Question: I am trying to create, in my application, the same effect used by the software <URL>.
There is a lower panel with a DataGrid, and an upper panel with some ListViews displaying rows.
When I click, say, "Rock" on the "Genre" list in the upper panel, the other lists are updated and the DataGrid is filtered accordingly. If I go on clicking on the other lists in the upper panel, the DataGrid filtering becomes more and more restrictive and goes on being updated accordingly (displaying only the rows matching the filters above).
Also, there are extra rows: 'All (N items)' and '[Empty]', which I imagine have to be added to the view source somehow.

I started to read about <URL> class, since its documentation says:
> "When you bind to a data collection, you may want to sort, filter, or the data. To do that, you use collection views."
It seems to me that grouping and filtering is all about what I want to accomplish here, but I found a lack of examples and don't know even where to start with this, either ViewModel-side or XAML-side.
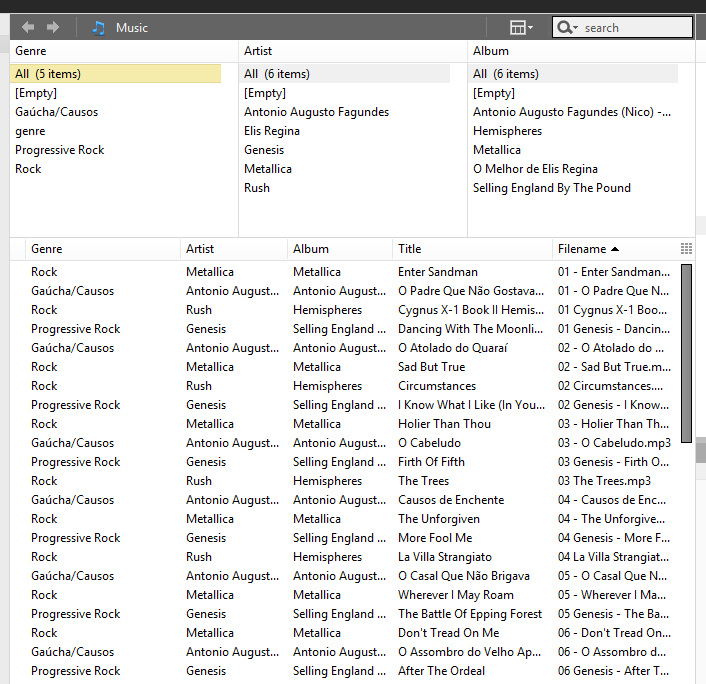
Answer: This is a very broad question, so I will just show you one way you could go about implementing something like what you are looking for. There are of course multiple ways to achieve the same result. This way just happens to follow along with the stuff you were already trying to use. I also have no idea if it covers all of the features you are looking for.
Let's say you have a viewmodel for a track that looks something like this:
'''
internal class Track
{
public string Genre { get; private set; }
public string Artist { get; private set; }
public string Album { get; private set; }
public string Title { get; private set; }
public string FileName { get; private set; }
public Track(string genre, string artist, string album, string title, string fileName)
{
Genre = genre;
Artist = artist;
Album = album;
Title = title;
FileName = fileName;
}
}
'''
You will want to make a viewmodel for your overall view which contains an observable collection of these tracks, a collection view for that collection, and additional collections for the filters (the top part of your screenshot). I threw something together locally that ended up looking like this (needs some cleanup):
'''
internal class MainWindowVM : INotifyPropertyChanged
{
// Persistent filter values
private static readonly FilterValue EmptyFilter;
private static readonly FilterValue AllFilter;
private static readonly FilterValue[] CommonFilters;
private ObservableCollection<Track> mTracks;
private ListCollectionView mTracksView;
private FilterValue mSelectedGenre;
private FilterValue mSelectedArtist;
private FilterValue mSelectedAlbum;
private bool mIsRefreshingView;
public ICollectionView Tracks { get { return mTracksView; } }
public IEnumerable<FilterValue> Genres
{
get { return CommonFilters.Concat(mTracksView.Groups.Select(g => new FilterValue((CollectionViewGroup)g))); }
}
public IEnumerable<FilterValue> Artists
{
get
{
if (mSelectedGenre != null)
{
if (mSelectedGenre.Group != null)
{
return CommonFilters.Concat(mSelectedGenre.Group.Items.Select(g => new FilterValue((CollectionViewGroup)g)));
}
else if (mSelectedGenre == AllFilter)
{
return CommonFilters.Concat(mTracksView.Groups.SelectMany(genre => ((CollectionViewGroup)genre).Items.Select(artist => new FilterValue((CollectionViewGroup)artist))));
}
}
return new FilterValue[] { EmptyFilter };
}
}
public IEnumerable<FilterValue> Albums
{
get
{
if (mSelectedArtist != null)
{
if (mSelectedArtist.Group != null)
{
return CommonFilters.Concat(mSelectedArtist.Group.Items.Select(g => new FilterValue((CollectionViewGroup)g)));
}
else if (mSelectedArtist == AllFilter)
{
// TODO: This is getting out of hand at this point. More groups will make it even worse. Should handle this in a better way.
return CommonFilters.Concat(mTracksView.Groups.SelectMany(genre => ((CollectionViewGroup)genre).Items.SelectMany(artist => ((CollectionViewGroup)artist).Items.Select(album => new FilterValue((CollectionViewGroup)album)))));
}
}
return new FilterValue[] { EmptyFilter };
}
}
// The following "Selected" properties assume that only one group can be selected
// from each category. These should probably be expanded to allow for selecting
// multiple groups from the same category.
public FilterValue SelectedGenre
{
get { return mSelectedGenre; }
set
{
if (!mIsRefreshingView && mSelectedGenre != value)
{
mSelectedGenre = value;
RefreshView();
NotifyPropertyChanged("SelectedGenre", "Artists");
}
}
}
public FilterValue SelectedArtist
{
get { return mSelectedArtist; }
set
{
if (!mIsRefreshingView && mSelectedArtist != value)
{
mSelectedArtist = value;
RefreshView();
NotifyPropertyChanged("SelectedArtist", "Albums");
}
}
}
public FilterValue SelectedAlbum
{
get { return mSelectedAlbum; }
set
{
if (!mIsRefreshingView && mSelectedAlbum != value)
{
mSelectedAlbum = value;
RefreshView();
NotifyPropertyChanged("SelectedAlbum");
}
}
}
static MainWindowVM()
{
EmptyFilter = new FilterValue("[Empty]");
AllFilter = new FilterValue("All");
CommonFilters = new FilterValue[]
{
EmptyFilter,
AllFilter
};
}
public MainWindowVM()
{
// Prepopulating test data
mTracks = new ObservableCollection<Track>()
{
new Track("Genre 1", "Artist 1", "Album 1", "Track 1", "01 - Track 1.mp3"),
new Track("Genre 2", "Artist 2", "Album 1", "Track 2", "02 - Track 2.mp3"),
new Track("Genre 1", "Artist 1", "Album 1", "Track 3", "03 - Track 3.mp3"),
new Track("Genre 1", "Artist 3", "Album 2", "Track 4", "04 - Track 4.mp3"),
new Track("Genre 2", "Artist 2", "Album 2", "Track 5", "05 - Track 5.mp3"),
new Track("Genre 3", "Artist 4", "Album 1", "Track 1", "01 - Track 1.mp3"),
new Track("Genre 3", "Artist 4", "Album 4", "Track 2", "02 - Track 2.mp3"),
new Track("Genre 1", "Artist 3", "Album 1", "Track 3", "03 - Track 3.mp3"),
new Track("Genre 2", "Artist 2", "Album 3", "Track 4", "04 - Track 4.mp3"),
new Track("Genre 2", "Artist 5", "Album 1", "Track 5", "05 - Track 5.mp3"),
new Track("Genre 1", "Artist 1", "Album 2", "Track 6", "06 - Track 6.mp3"),
new Track("Genre 3", "Artist 4", "Album 1", "Track 7", "07 - Track 7.mp3")
};
mTracksView = (ListCollectionView)CollectionViewSource.GetDefaultView(mTracks);
// Note that groups are hierarchical. Based on this setup, having tracks with
// the same artist but different genres would place them in different groups.
// Grouping might not be the way to go here, but it gives us the benefit of
// auto-generating groups based on the values of properties in the collection.
mTracksView.GroupDescriptions.Add(new PropertyGroupDescription("Genre"));
mTracksView.GroupDescriptions.Add(new PropertyGroupDescription("Artist"));
mTracksView.GroupDescriptions.Add(new PropertyGroupDescription("Album"));
mTracksView.Filter = FilterTrack;
mSelectedGenre = EmptyFilter;
mSelectedArtist = EmptyFilter;
mSelectedAlbum = EmptyFilter;
}
private void RefreshView()
{
// Refreshing the view will cause all of the groups to be deleted and recreated, thereby killing
// our selected group. We will track when a refresh is happening and ignore those group changes.
if (!mIsRefreshingView)
{
mIsRefreshingView = true;
mTracksView.Refresh();
mIsRefreshingView = false;
}
}
private bool FilterTrack(object obj)
{
Track track = (Track)obj;
Func<FilterValue, string, bool> filterGroup = (filter, trackName) => filter == null || filter.Group == null || trackName == (string)filter.Group.Name;
return
filterGroup(mSelectedGenre, track.Genre) &&
filterGroup(mSelectedArtist, track.Artist) &&
filterGroup(mSelectedAlbum, track.Album);
}
#region INotifyPropertyChanged
public event PropertyChangedEventHandler PropertyChanged;
protected void NotifyPropertyChanged(params string[] propertyNames)
{
PropertyChangedEventHandler handler = PropertyChanged;
if (handler != null)
{
foreach (String propertyName in propertyNames)
{
handler.Invoke(this, new PropertyChangedEventArgs(propertyName));
}
}
}
#endregion
}
internal class FilterValue
{
private string mName;
public CollectionViewGroup Group { get; set; }
public string Name { get { return Group != null ? Group.Name.ToString() : mName; } }
public FilterValue(string name)
{
mName = name;
}
public FilterValue(CollectionViewGroup group)
{
Group = group;
}
public override string ToString()
{
return Name;
}
}
'''
The view I used for this has a list box for each filter and a datagrid at the bottom displaying the tracks.
'''
<Window x:Class="WPFApplication1.MainWindow"
x:ClassModifier="internal"
xmlns="http://schemas.microsoft.com/winfx/2006/xaml/presentation"
xmlns:x="http://schemas.microsoft.com/winfx/2006/xaml"
xmlns:local="clr-namespace:WPFApplication1"
Title="MainWindow" Height="600" Width="800">
<Window.DataContext>
<local:MainWindowVM />
</Window.DataContext>
<Grid>
<Grid.RowDefinitions>
<RowDefinition Height="*" />
<RowDefinition Height="5" />
<RowDefinition Height="2*" />
</Grid.RowDefinitions>
<Grid>
<Grid.RowDefinitions>
<RowDefinition Height="auto" />
<RowDefinition Height="*" />
</Grid.RowDefinitions>
<Grid.ColumnDefinitions>
<ColumnDefinition Width="*" />
<ColumnDefinition Width="*" />
<ColumnDefinition Width="*" />
</Grid.ColumnDefinitions>
<Border
BorderThickness="1 1 0 0"
SnapsToDevicePixels="True"
BorderBrush="{x:Static SystemColors.ControlDarkDarkBrush}">
<TextBlock
Margin="4 1"
Text="Genre" />
</Border>
<Border
Grid.Column="1"
Margin="-1 0 0 0"
BorderThickness="1 1 0 0"
SnapsToDevicePixels="True"
BorderBrush="{x:Static SystemColors.ControlDarkDarkBrush}">
<TextBlock
Margin="4 1"
Text="Artist" />
</Border>
<Border
Grid.Column="2"
Margin="-1 0 0 0"
BorderThickness="1 1 1 0"
SnapsToDevicePixels="True"
BorderBrush="{x:Static SystemColors.ControlDarkDarkBrush}">
<TextBlock
Margin="4 1"
Text="Album" />
</Border>
<ListBox
Grid.Row="1"
ItemsSource="{Binding Genres}"
SelectedItem="{Binding SelectedGenre, UpdateSourceTrigger=Explicit}"
SelectionChanged="ListBox_SelectionChanged" />
<ListBox
Grid.Row="1"
Grid.Column="1"
ItemsSource="{Binding Artists}"
SelectedItem="{Binding SelectedArtist, UpdateSourceTrigger=Explicit}"
SelectionChanged="ListBox_SelectionChanged" />
<ListBox
Grid.Row="1"
Grid.Column="2"
ItemsSource="{Binding Albums}"
SelectedItem="{Binding SelectedAlbum, UpdateSourceTrigger=Explicit}"
SelectionChanged="ListBox_SelectionChanged" />
</Grid>
<GridSplitter
Grid.Row="1"
HorizontalAlignment="Stretch"
VerticalAlignment="Stretch" />
<DataGrid
Grid.Row="2"
ItemsSource="{Binding Tracks}" />
</Grid>
</Window>
'''
And this is the code-behind for the view. I had to only update the filter selections in the view model when selection changed in the view. Otherwise, it would end up setting it to null for some reason. I didn't spend time investigating what was causing that issue. I just worked around it by explicitly updating the source only when selection changed.
'''
internal partial class MainWindow : Window
{
public MainWindow()
{
InitializeComponent();
}
private void ListBox_SelectionChanged(object sender, SelectionChangedEventArgs e)
{
var expression = BindingOperations.GetBindingExpression((DependencyObject)sender, Selector.SelectedItemProperty);
if (expression != null)
{
expression.UpdateSource();
}
}
}
'''
Here is a screenshot of the test app:

I have no idea if this meets the feature requirements of what you are looking for, but it will hopefully at least be a good reference for how to do the sorts of things you are trying to do.